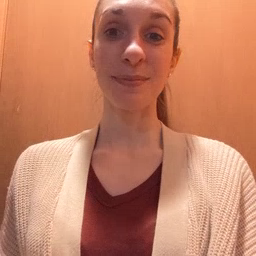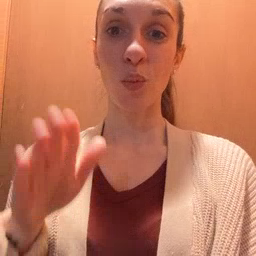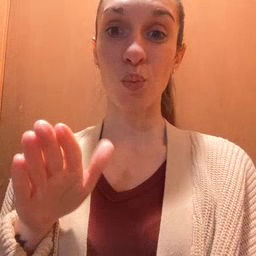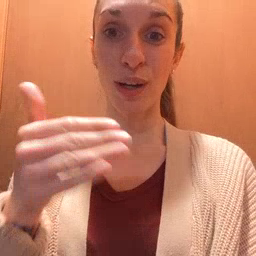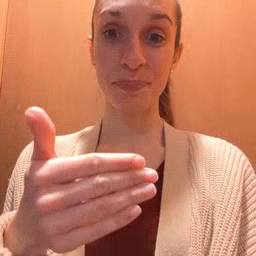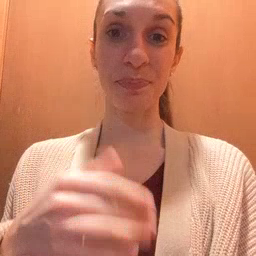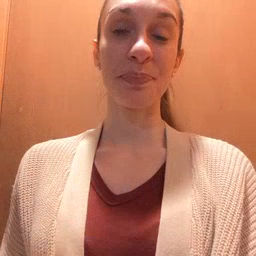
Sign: room